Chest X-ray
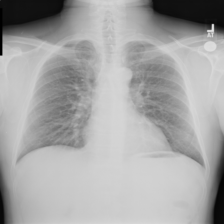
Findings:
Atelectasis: negative
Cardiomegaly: negative
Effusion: negative
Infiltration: negative
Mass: negative
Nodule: negative
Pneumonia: negative
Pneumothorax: negative
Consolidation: negative
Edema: negative
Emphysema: negative
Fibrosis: negative
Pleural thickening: negative
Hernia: negative